Question: I have notice weird swift behaviour, because in my opinion colours variable shouldn't be force unwrapped in case of switch written below, but without unwrapping compiler shows me an error message.
'''
enum Colours: Int {
case Red = 0, White, Black
}
var colours: Colours!
colours = .Red
switch colours! { // <-- why I have to unwrap colours? As you can see colours are declared as '!'
case .Red: break
default: break
}
'''
if colours variable is not unwrapped compiler shows me that error:

in my opinion it is swift inconsistency, does anyone have some ideas?
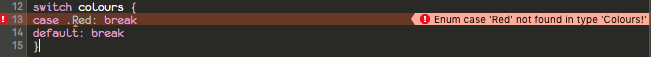
Answer: This has been fixed in From the <URL>:
> <URL>:Enum cases can now be matched against an optional enum without requiring a '?' at the end of the pattern.
This applies to your case of implicitly unwrapped optionals as well:
'''
var colours: Colours!
switch colours {
case .red:
break // colours is .red
default:
break // colours is .white, .black or nil
}
'''
---
When used in a 'switch' statement, even implicitly unwrapped
optionals are automatically unwrapped. (A reason might be that you
could not match them against 'nil' otherwise.)
So you have to unwrap (either forcibly with
'colours!' which will crash if 'colours == nil', or with optional binding), or - alternatively - match against '.Red?'
which is a shortcut for '.Some(.Red)':
'''
var colours: Colours!
switch colours {
case .Red?:
break // colours is .Red
default:
break // colours is .White, .Black or nil
}
'''
The same holds for other pattern-matching expressions, e.g.
'''
if case .Red? = colours {
// colours is .Red
} else {
// colours is .White, .Black or nil
}
'''
Also this has nothing to do with enumeration types, only with implicitly
unwrapped optionals in a pattern:
'''
let x : Int! = 1
switch x {
case nil:
break // x is nil
case 1?:
break // x is 1
default:
break // x is some other number
}
'''